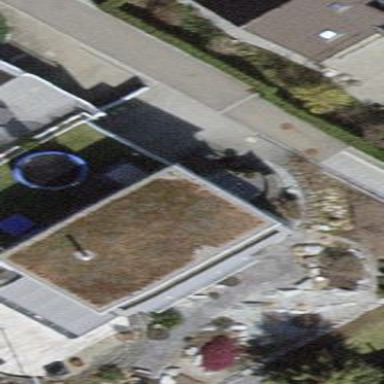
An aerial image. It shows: Detached building with flat roof.